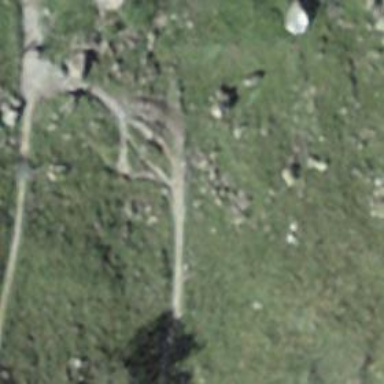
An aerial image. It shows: Path with excellent trail visibility on the ground.